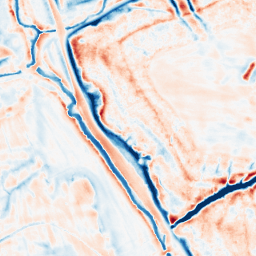
Category: edge_preserving
Decomposition family: bilateral
Decomposition parameters: d: 21
sigma_color: 150
sigma_space: 150
Upsampling method: bilinear
Upsampling parameters: scale: 4
Upsampling scale: 4